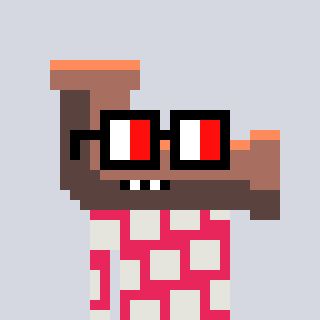
a pixel art character with square glasses with black frames and red eyes, a pipe-shaped head and a redpinkish-colored body on a cool background